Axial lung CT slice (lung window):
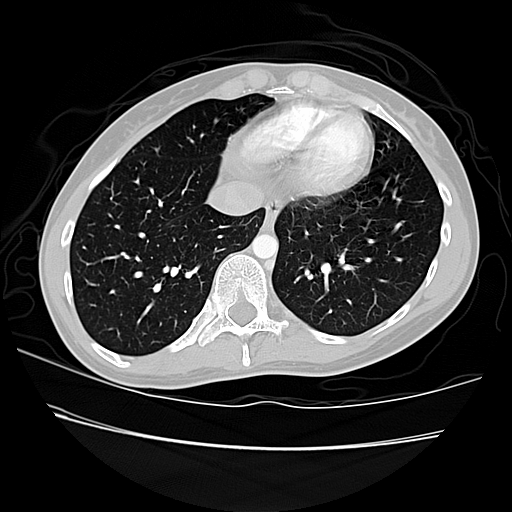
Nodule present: no